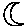
Label: moon